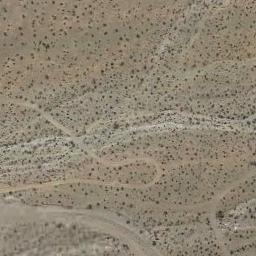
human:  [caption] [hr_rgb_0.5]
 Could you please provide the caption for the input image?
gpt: A lot of dense small chaparrals grow in the desert and some roads go through the desert .

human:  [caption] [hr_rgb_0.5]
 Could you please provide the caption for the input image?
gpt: Many traces of cars driving in this desert can be seen .

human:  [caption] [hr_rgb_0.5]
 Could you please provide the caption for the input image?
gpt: The chaparral is consist of many bushes on the desert .

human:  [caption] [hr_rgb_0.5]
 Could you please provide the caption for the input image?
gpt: Chaparral is small and sparsely distributed in the sand and there are several winding paths in the sand .

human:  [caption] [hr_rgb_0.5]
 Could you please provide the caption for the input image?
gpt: The chaparral is not evenly distributed .